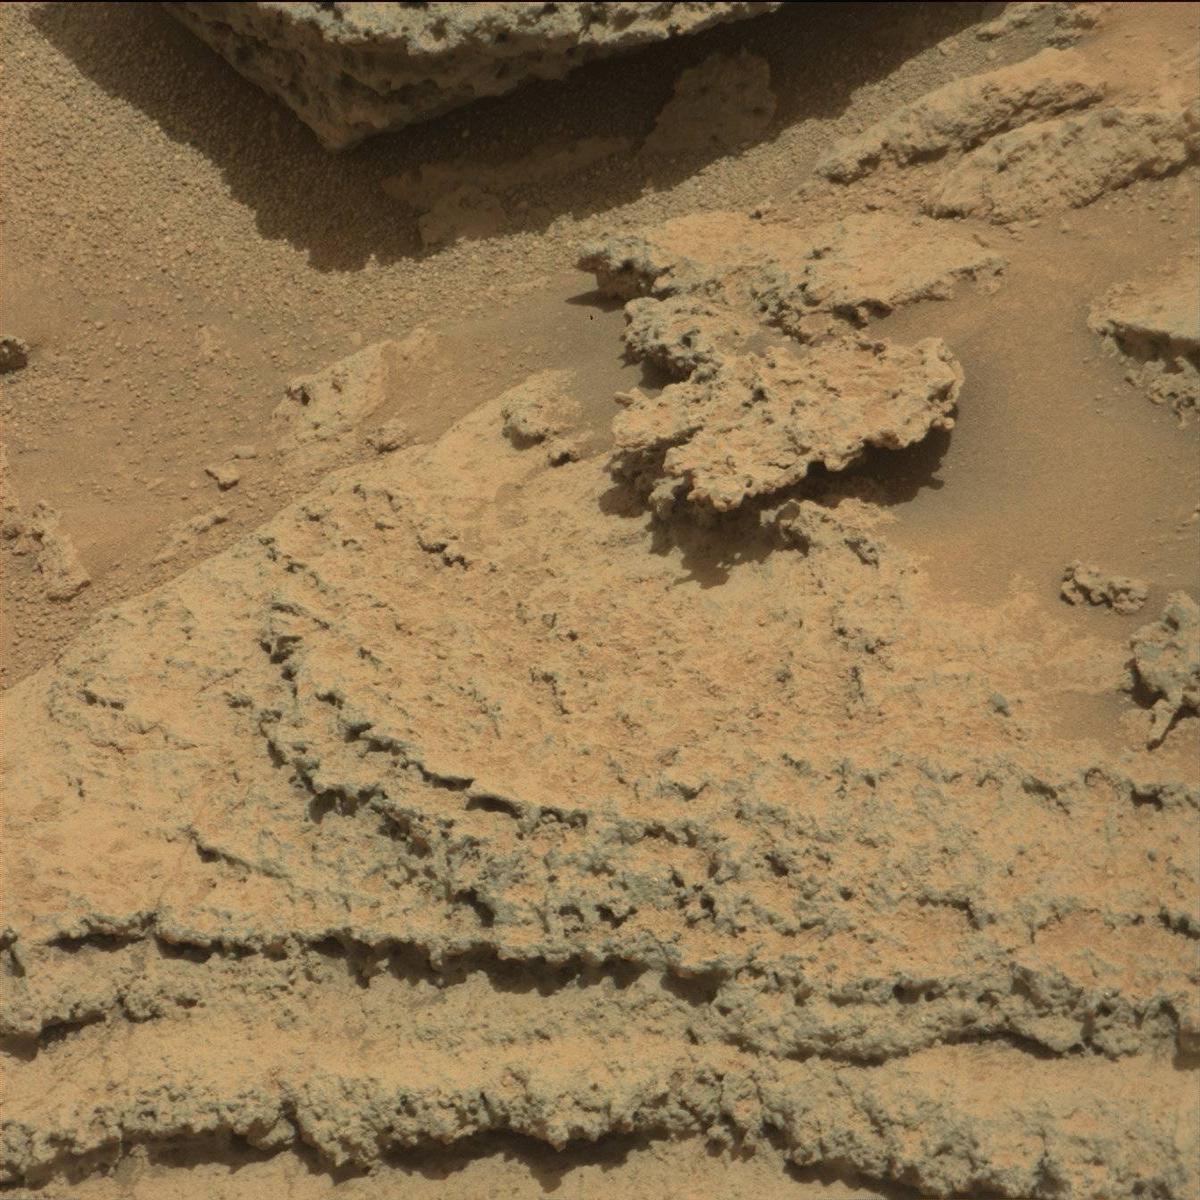
Terrain classes present: Bedrock, Sand / Soil